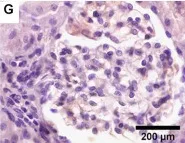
Immunohistochemical staining of complement components. (E-H) For his elder sister. (C,G) Weak glomerular staining with C3d along glomerular capillary for the proband and his elder sister, respectively.
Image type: pathology (immunostaining)